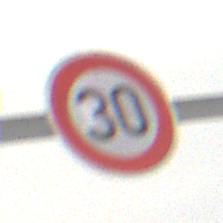
Verkehrszeichen: Geschwindigkeit30
Umgebung: Outdoor, Nature
Tageszeit: MorningAfternoon
Wetter: Overcast
Licht: Natural
Jahreszeit: Winter
Kontrast: LowContrast